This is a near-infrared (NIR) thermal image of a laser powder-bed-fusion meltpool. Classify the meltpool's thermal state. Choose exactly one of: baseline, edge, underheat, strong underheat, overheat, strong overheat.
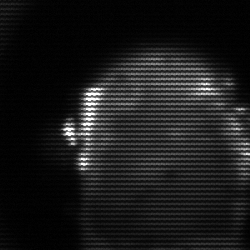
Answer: baseline